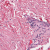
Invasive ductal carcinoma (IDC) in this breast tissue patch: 0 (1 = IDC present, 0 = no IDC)